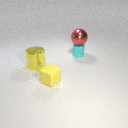
large red metal sphere above small cyan rubber cylinder